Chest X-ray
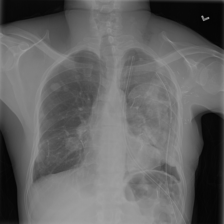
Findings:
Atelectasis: negative
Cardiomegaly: negative
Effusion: negative
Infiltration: negative
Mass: negative
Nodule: positive
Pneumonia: negative
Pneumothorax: negative
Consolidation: negative
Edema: negative
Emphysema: negative
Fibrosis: negative
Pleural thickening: negative
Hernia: negative